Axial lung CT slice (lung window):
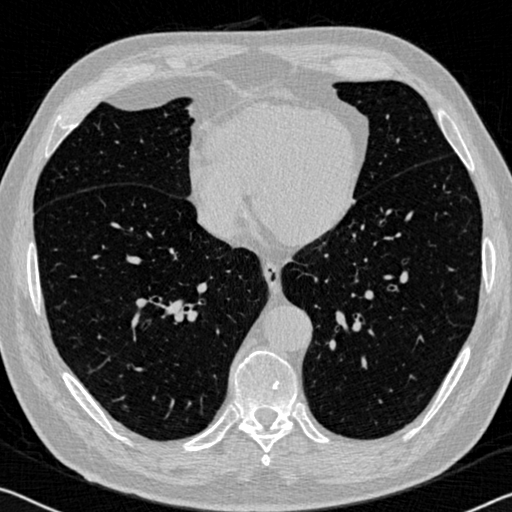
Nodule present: no